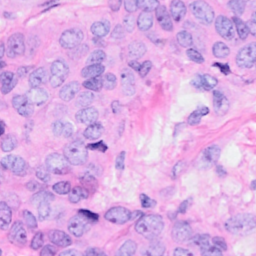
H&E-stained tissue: Breast